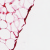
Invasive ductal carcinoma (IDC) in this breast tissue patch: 0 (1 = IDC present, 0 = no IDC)